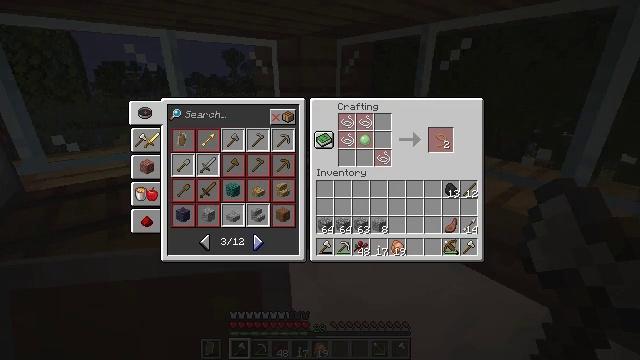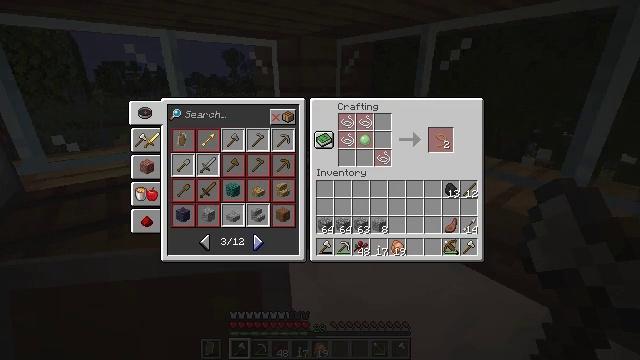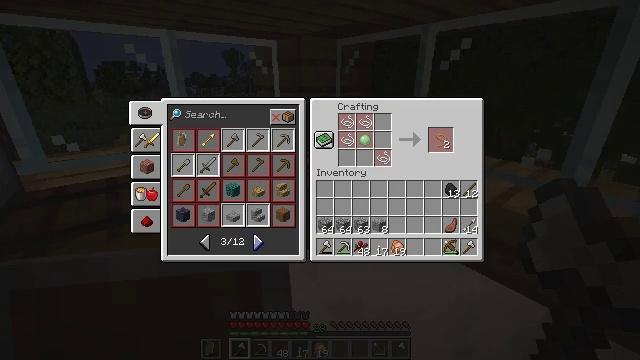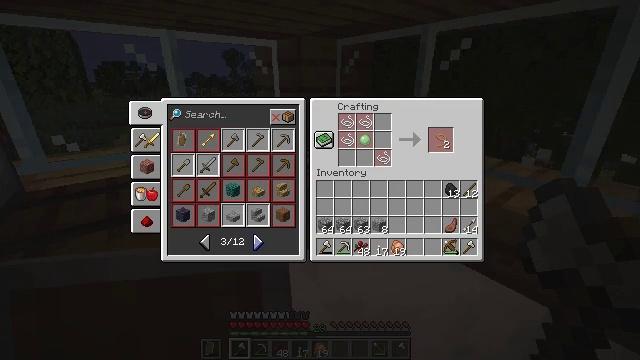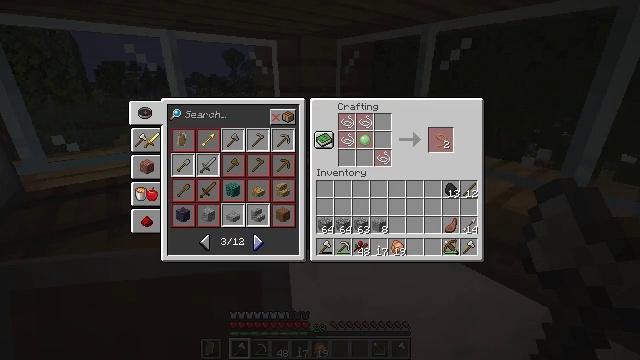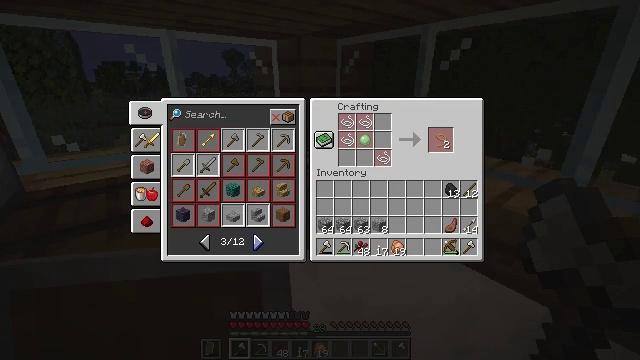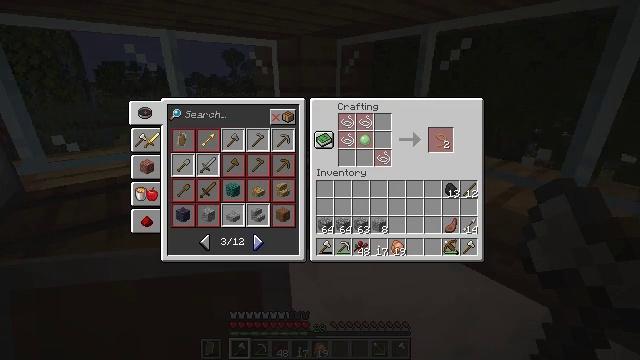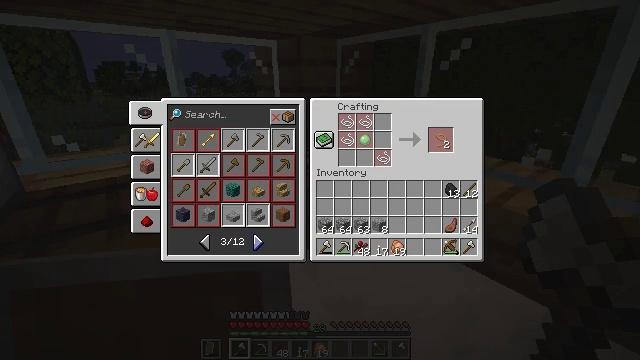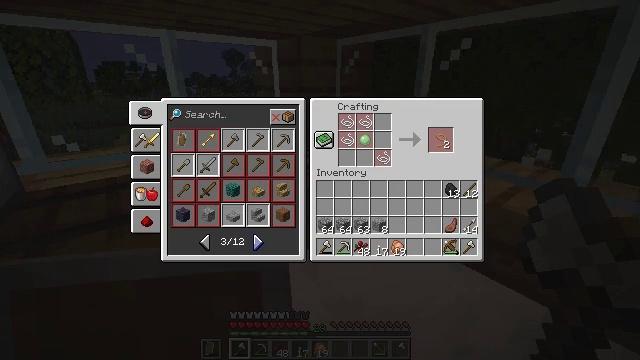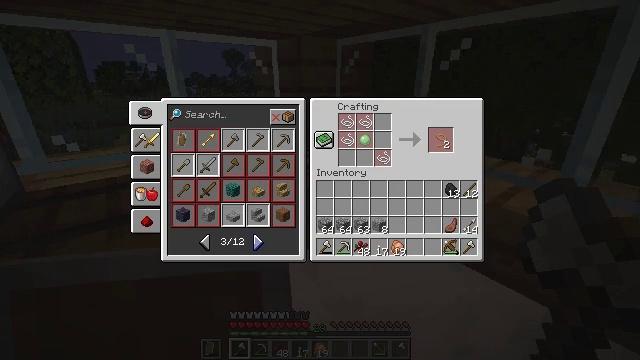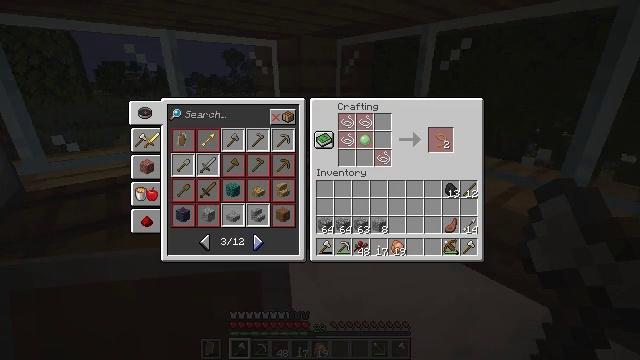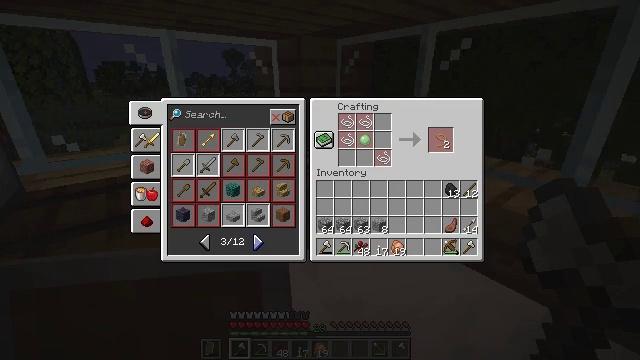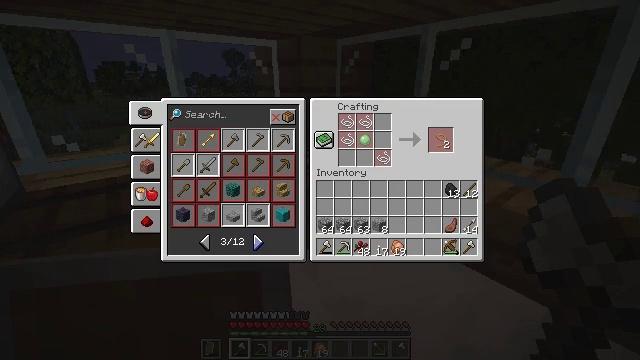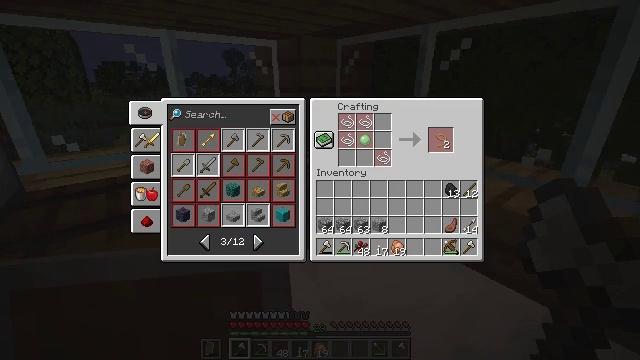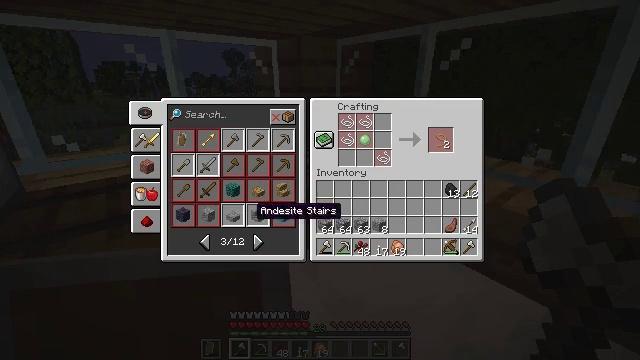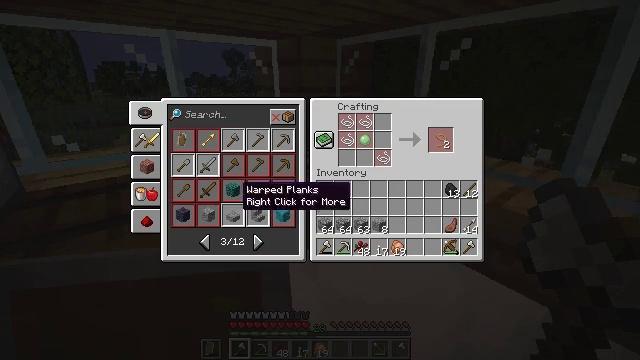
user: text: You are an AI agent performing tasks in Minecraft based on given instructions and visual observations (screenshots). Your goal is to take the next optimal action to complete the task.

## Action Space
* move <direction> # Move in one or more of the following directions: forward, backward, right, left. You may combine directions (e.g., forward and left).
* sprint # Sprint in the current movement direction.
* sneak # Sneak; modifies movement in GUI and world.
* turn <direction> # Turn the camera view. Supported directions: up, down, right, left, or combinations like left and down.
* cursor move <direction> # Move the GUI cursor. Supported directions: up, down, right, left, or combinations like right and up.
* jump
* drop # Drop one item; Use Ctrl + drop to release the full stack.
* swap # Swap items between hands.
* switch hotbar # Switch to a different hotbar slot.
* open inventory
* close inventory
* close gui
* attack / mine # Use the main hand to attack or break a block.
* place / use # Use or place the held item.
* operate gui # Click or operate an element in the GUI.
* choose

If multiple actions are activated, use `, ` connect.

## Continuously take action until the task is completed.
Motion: motion action
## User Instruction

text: Craft an ender eye in the crafting table.
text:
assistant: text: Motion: no_op
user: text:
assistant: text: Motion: no_op
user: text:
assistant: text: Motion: no_op
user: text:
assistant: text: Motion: no_op
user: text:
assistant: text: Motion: no_op
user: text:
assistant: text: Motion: no_op
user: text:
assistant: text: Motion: no_op
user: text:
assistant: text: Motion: no_op
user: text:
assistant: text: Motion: no_op
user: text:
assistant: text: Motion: no_op
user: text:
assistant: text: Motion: no_op
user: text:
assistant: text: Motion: no_op
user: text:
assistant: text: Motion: cursor move up
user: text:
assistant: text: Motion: cursor move up
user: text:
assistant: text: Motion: cursor move left and up
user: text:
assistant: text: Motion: cursor move left and up
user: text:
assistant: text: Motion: cursor move left
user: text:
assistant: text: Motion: no_op
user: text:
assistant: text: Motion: no_op
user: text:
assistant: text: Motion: no_op
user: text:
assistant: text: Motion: no_op
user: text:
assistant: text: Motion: no_op
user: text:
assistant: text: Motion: cursor move left and up
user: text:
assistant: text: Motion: cursor move left
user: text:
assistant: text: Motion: no_op
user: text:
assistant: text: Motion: no_op
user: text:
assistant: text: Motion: no_op
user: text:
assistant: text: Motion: cursor move right
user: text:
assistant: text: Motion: cursor move right
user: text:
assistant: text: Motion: no_op